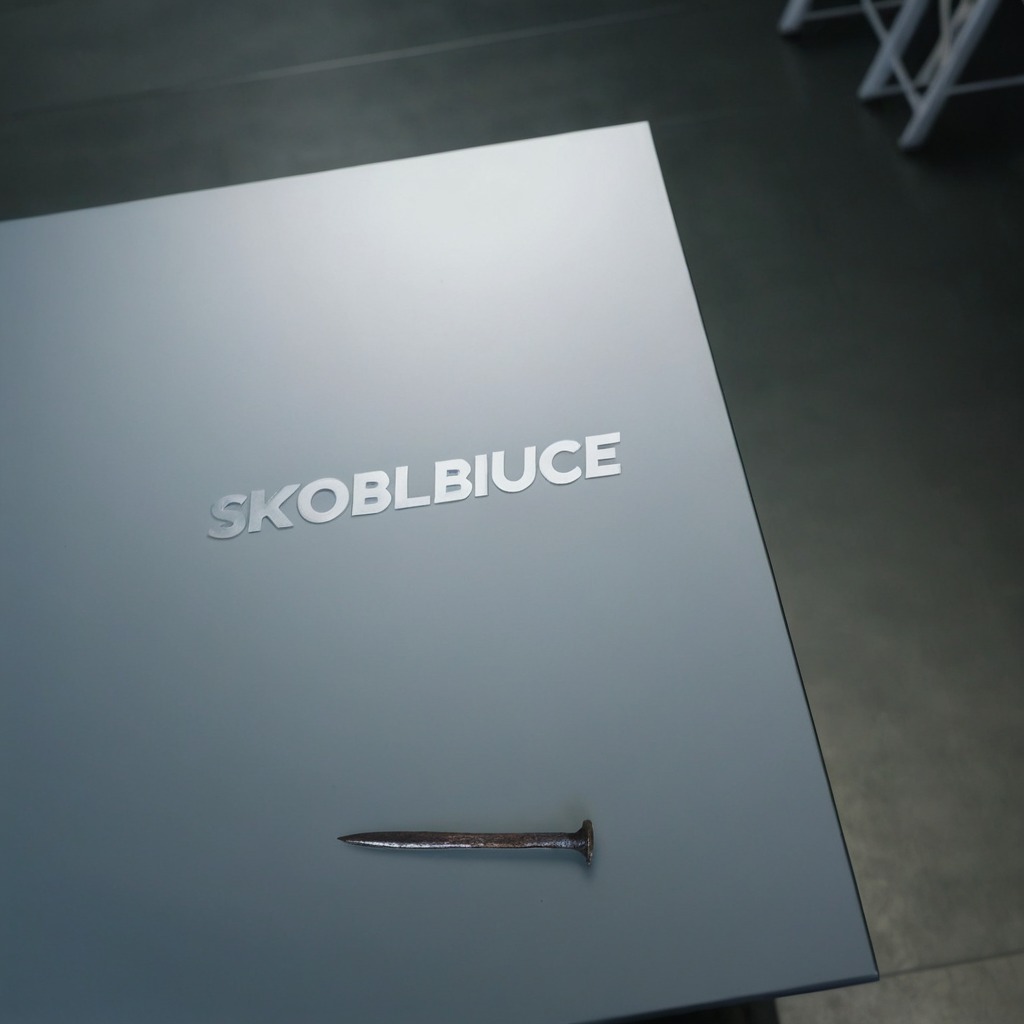
An iron nail is lying on a toolbox surface in an airplane hangar workshop 8K.